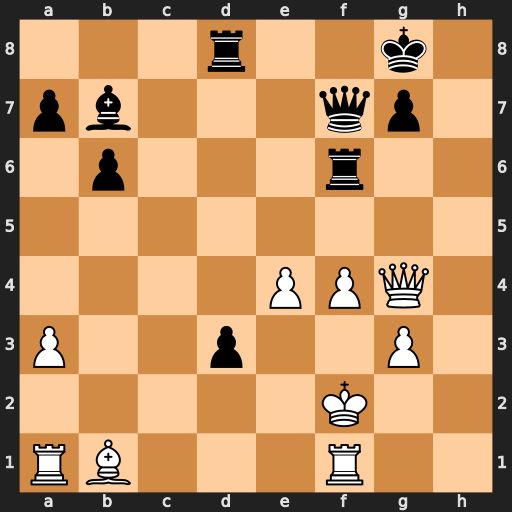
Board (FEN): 3r2k1/pb3qp1/1p3r2/8/4PPQ1/P2p2P1/5K2/RB3R2
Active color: w
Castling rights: -
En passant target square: -
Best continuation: Ba2 Qxa2+ Rxa2